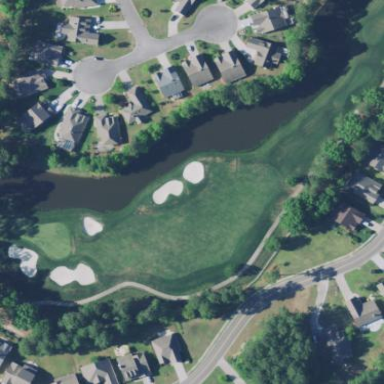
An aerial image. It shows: Lush grass fairway on golf course.